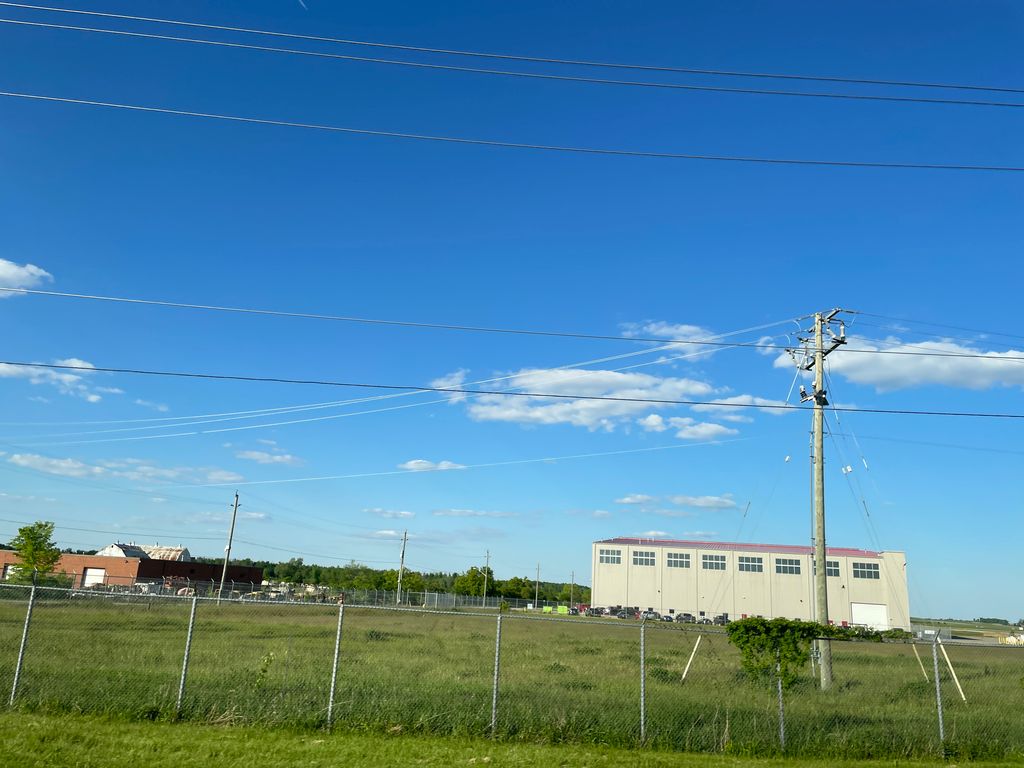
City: kitchener-waterloo